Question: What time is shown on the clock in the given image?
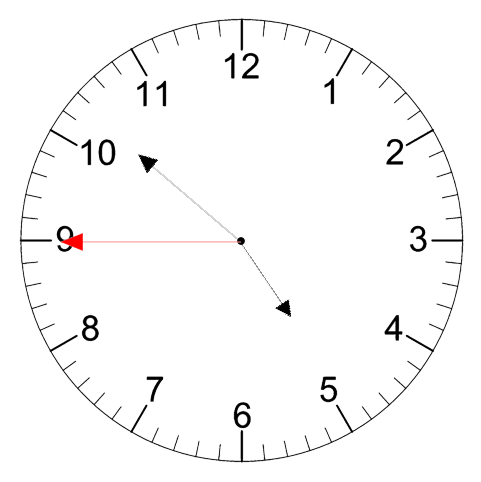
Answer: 04:51:45